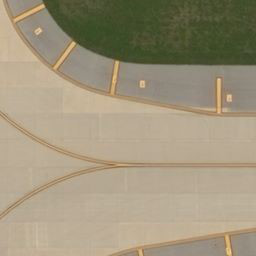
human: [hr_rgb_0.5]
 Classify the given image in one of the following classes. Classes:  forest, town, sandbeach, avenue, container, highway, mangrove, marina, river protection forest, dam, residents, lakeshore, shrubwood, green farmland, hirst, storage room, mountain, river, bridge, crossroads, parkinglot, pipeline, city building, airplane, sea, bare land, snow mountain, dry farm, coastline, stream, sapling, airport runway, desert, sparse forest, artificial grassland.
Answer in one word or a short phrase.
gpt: airport runway